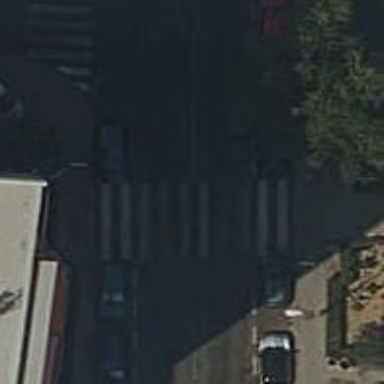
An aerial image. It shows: Zebra crossing on the road.